Chest X-ray:
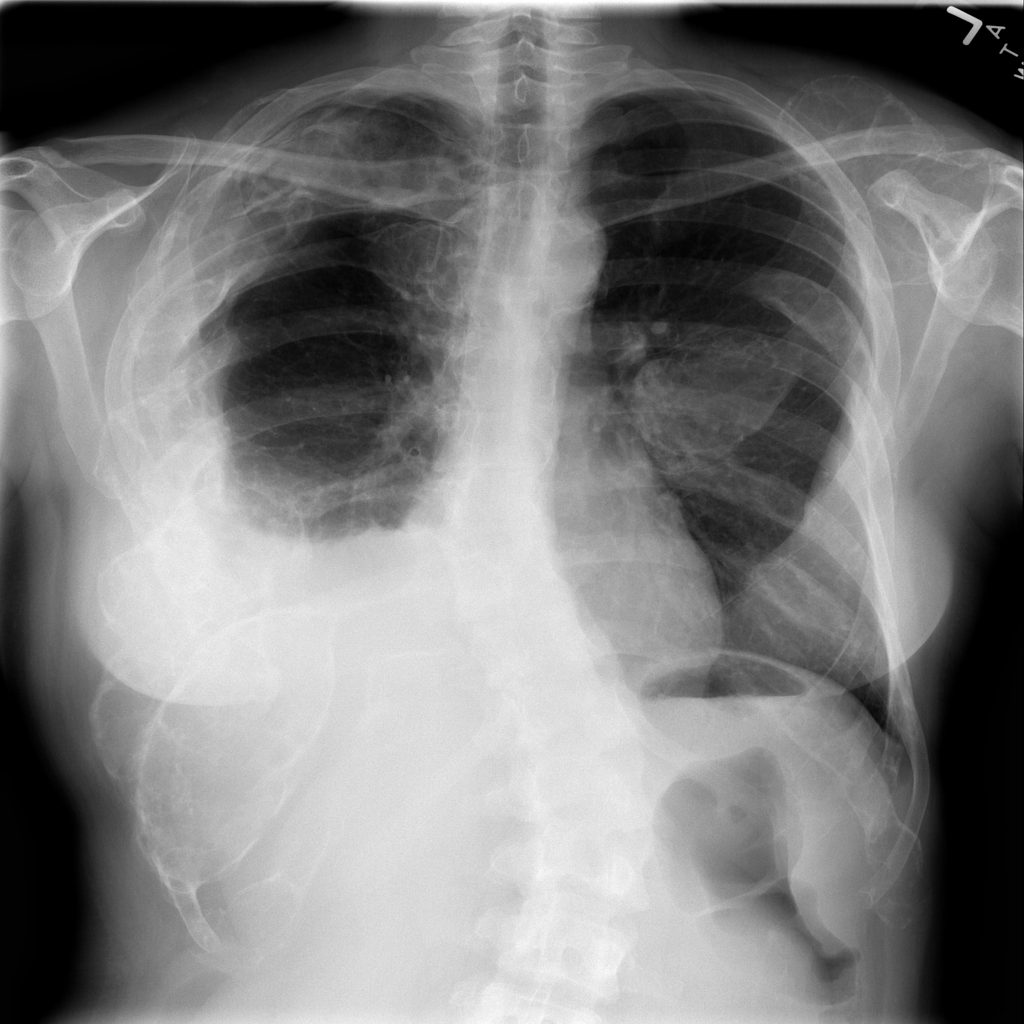
Findings: Effusion
No abnormal finding: no